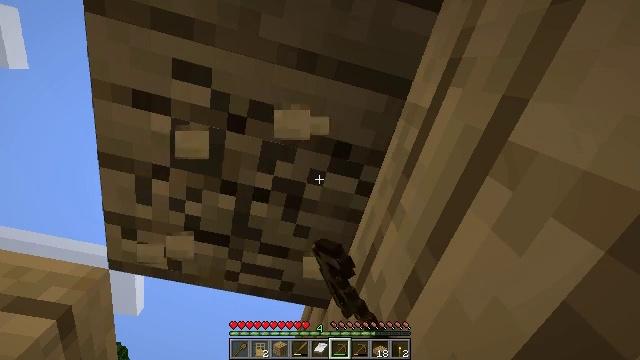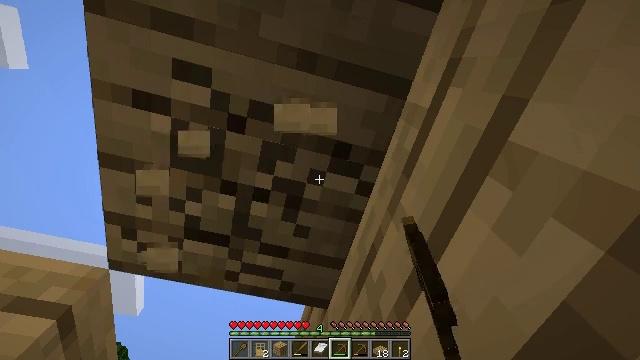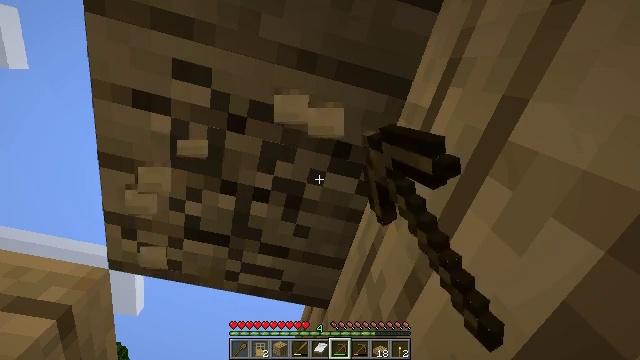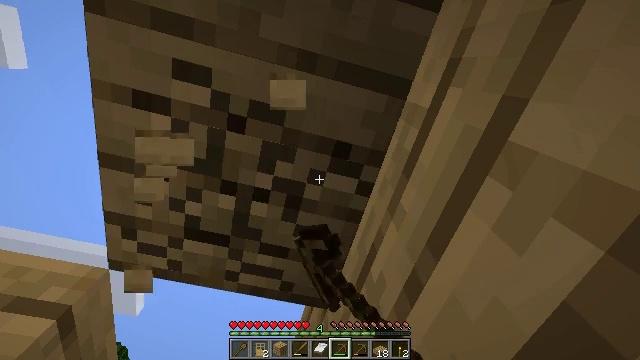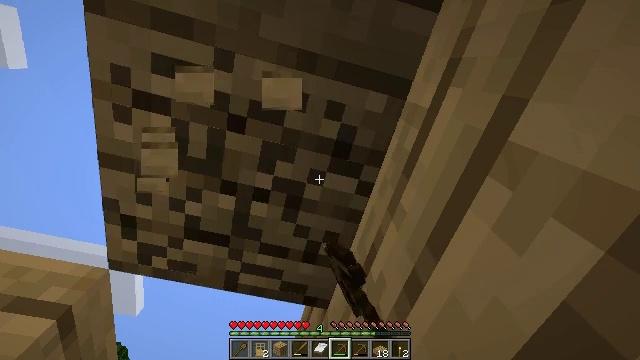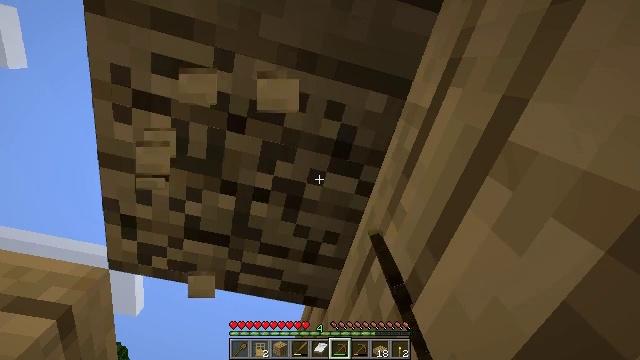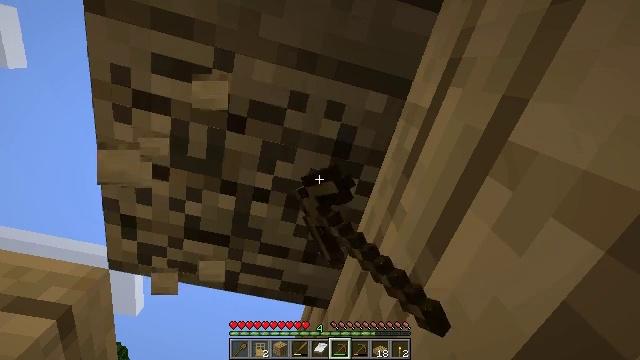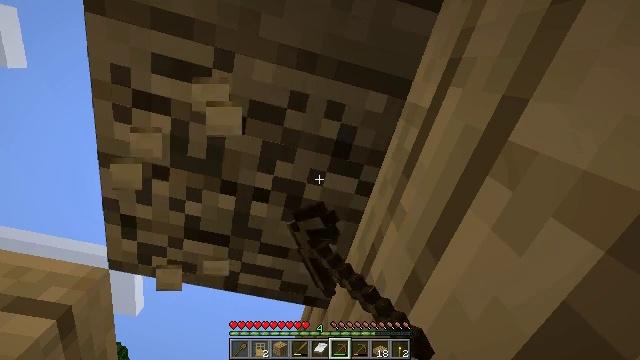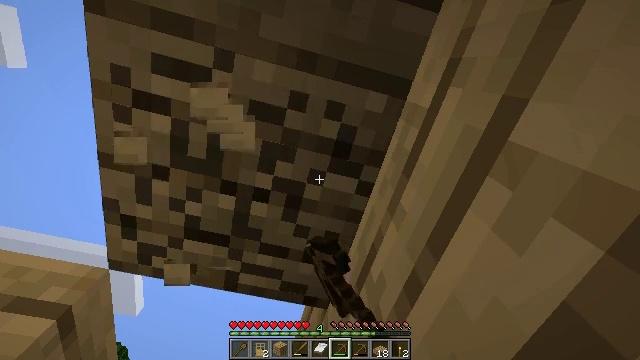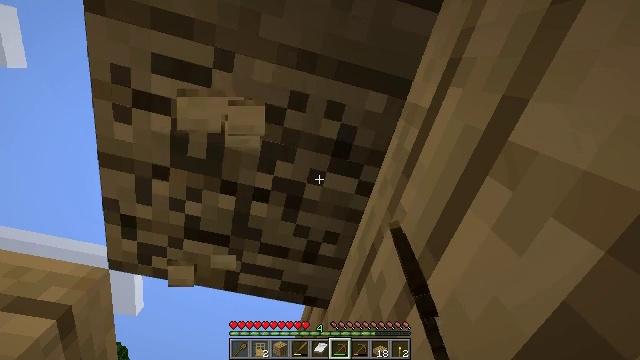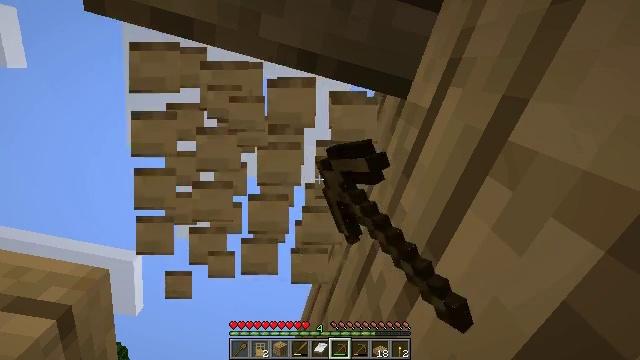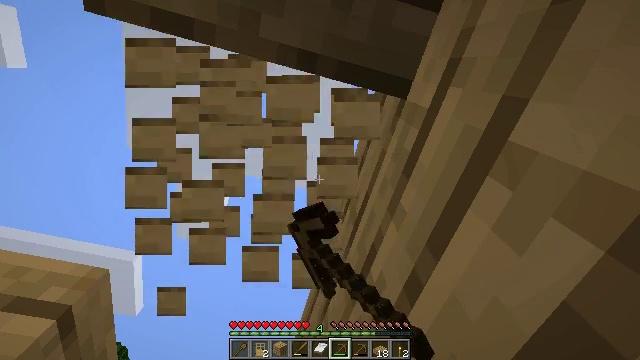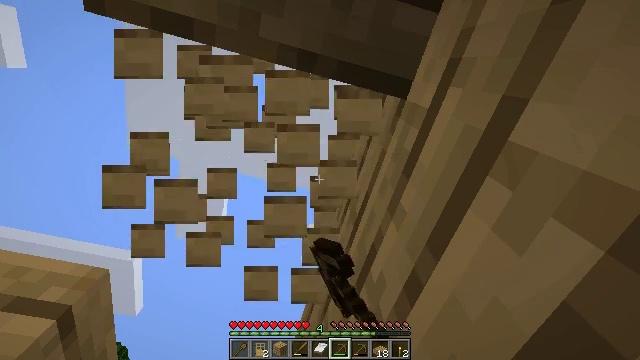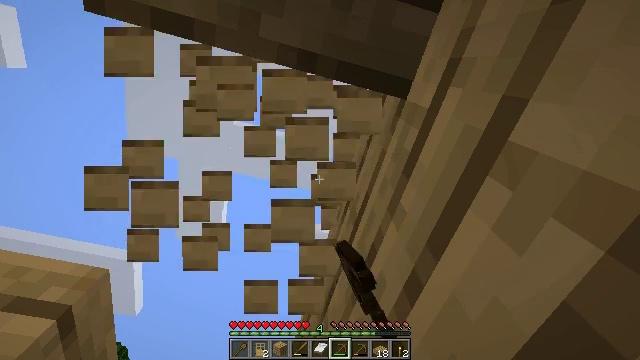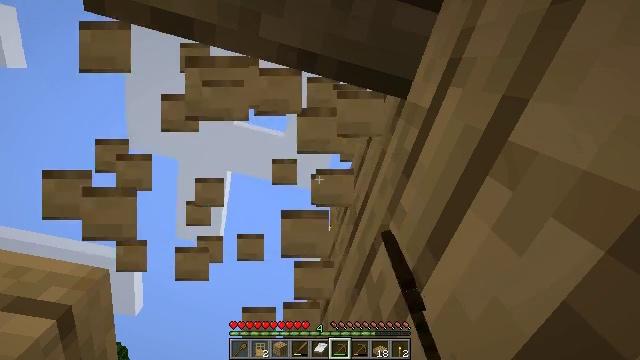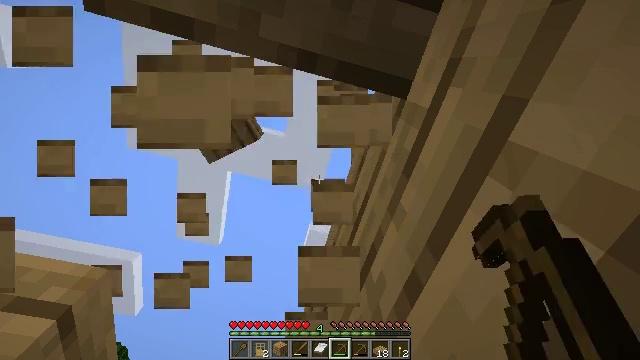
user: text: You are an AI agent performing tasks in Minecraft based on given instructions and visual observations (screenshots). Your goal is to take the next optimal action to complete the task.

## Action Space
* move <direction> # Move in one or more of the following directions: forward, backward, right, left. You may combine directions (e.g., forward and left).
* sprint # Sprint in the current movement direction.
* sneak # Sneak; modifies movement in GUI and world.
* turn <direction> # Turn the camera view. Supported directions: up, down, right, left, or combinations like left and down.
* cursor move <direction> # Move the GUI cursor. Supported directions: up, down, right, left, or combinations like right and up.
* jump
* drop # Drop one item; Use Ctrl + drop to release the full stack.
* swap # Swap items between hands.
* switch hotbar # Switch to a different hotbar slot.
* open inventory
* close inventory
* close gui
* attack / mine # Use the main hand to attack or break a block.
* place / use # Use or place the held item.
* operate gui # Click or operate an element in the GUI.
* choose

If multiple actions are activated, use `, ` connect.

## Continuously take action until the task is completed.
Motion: motion action
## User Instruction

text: Reclaim the oak slab from a structure.
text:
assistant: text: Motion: attack / mine
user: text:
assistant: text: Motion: attack / mine
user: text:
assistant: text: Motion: attack / mine
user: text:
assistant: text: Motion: attack / mine
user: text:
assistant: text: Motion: attack / mine
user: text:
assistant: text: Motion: attack / mine
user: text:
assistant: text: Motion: attack / mine
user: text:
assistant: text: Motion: attack / mine
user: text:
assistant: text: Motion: attack / mine
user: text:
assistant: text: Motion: attack / mine
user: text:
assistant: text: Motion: attack / mine
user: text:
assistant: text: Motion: attack / mine
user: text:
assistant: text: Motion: attack / mine
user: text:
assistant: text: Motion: attack / mine
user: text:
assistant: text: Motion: attack / mine
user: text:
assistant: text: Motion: attack / mine
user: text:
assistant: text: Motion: attack / mine
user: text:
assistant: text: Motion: attack / mine
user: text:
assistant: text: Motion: turn right and up
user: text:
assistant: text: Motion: turn right and up
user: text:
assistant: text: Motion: turn right and up
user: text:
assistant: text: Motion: turn right and up
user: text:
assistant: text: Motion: turn right and up
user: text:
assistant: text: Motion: turn up
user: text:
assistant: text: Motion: no_op
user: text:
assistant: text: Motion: no_op
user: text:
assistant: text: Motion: turn right and up
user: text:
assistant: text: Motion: turn right and up
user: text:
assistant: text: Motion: no_op
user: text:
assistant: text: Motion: no_op